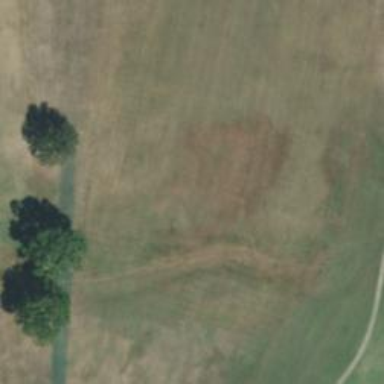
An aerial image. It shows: Grassy area designated for driving range golf.